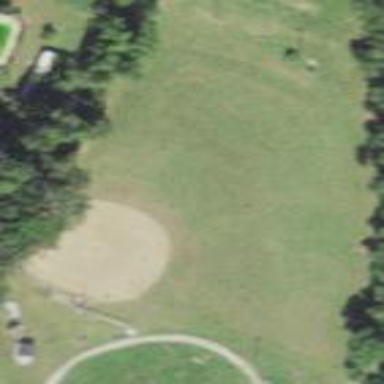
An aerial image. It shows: Softball pitch for leisure and sport activities.